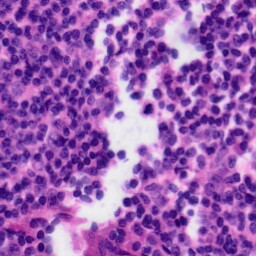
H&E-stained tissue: Tonsil